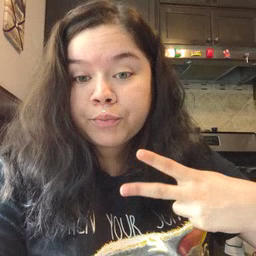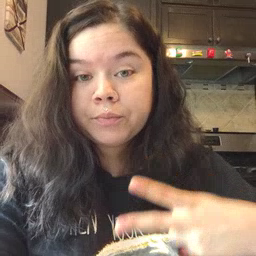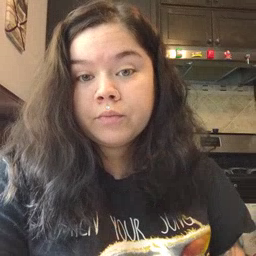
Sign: scissors